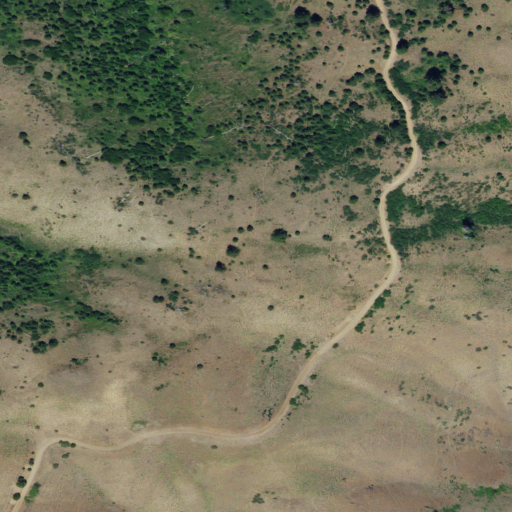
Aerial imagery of ridge(s) in Idaho named Windy Ridge containing shrub, grassland, evergreen forest, and woody wetlands